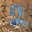
Label: 2